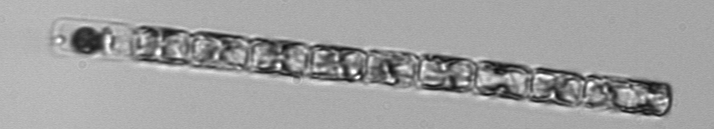
Label: Guinardia_delicatula_TAG_internal_parasite